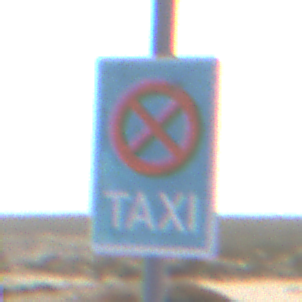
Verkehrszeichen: Taxenstand
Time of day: Midday
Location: Outdoor (Nature)
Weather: PartlyCloudy
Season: NotSpecified
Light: Natural